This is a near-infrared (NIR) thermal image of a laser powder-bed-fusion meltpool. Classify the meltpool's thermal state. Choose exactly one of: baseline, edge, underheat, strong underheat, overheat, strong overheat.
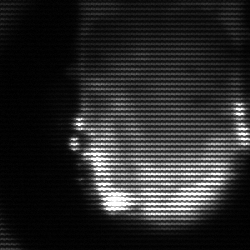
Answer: baseline